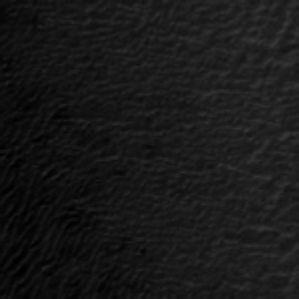
Label: frost